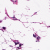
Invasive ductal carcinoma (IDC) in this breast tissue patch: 0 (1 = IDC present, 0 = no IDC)